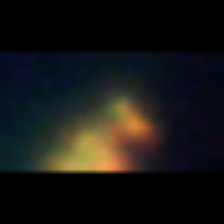
Taxon: Unknown_detritus
Group: Unknown